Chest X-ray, PA view. Patient: 31 years old, sex M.
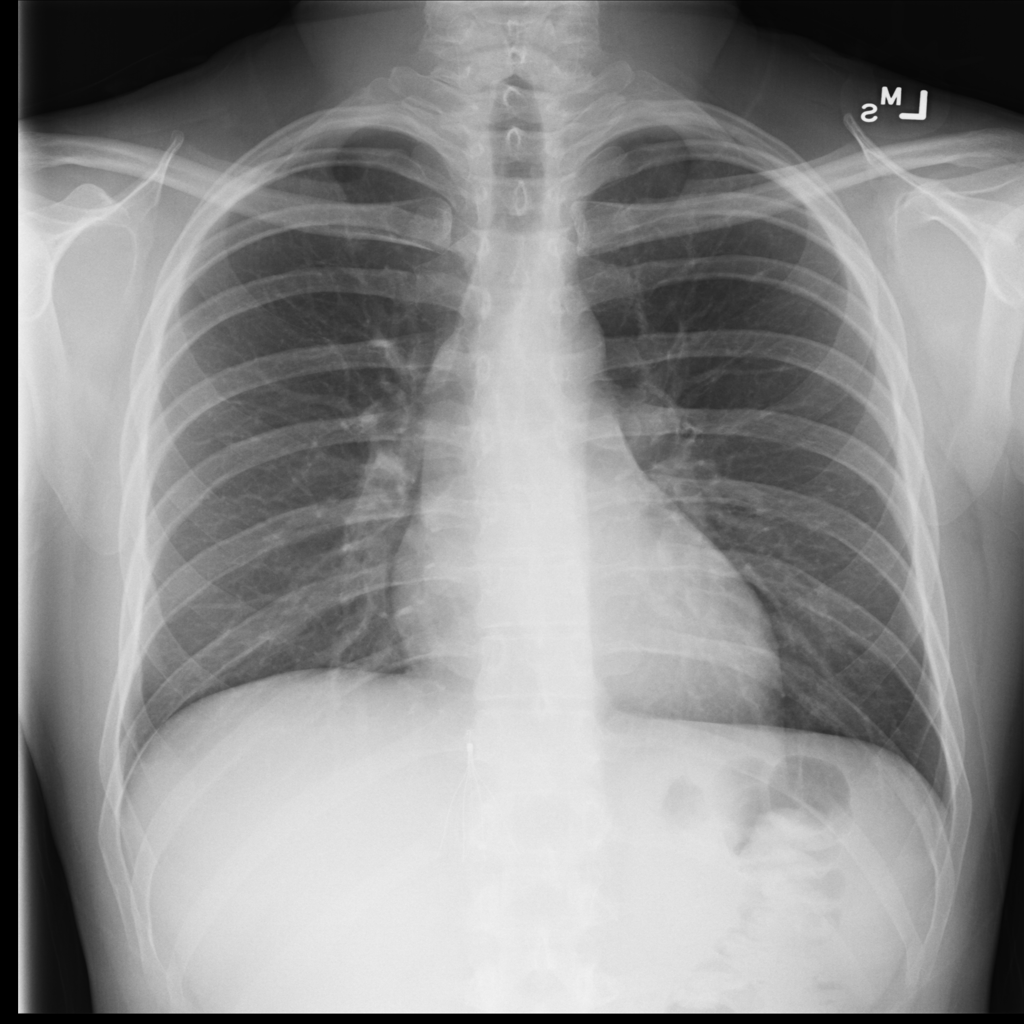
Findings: Infiltration